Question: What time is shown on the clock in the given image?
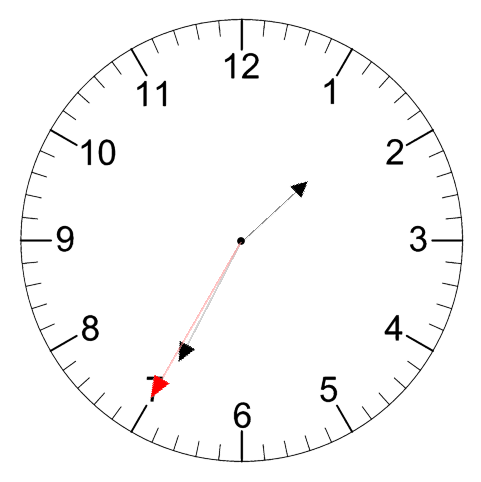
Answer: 01:34:35